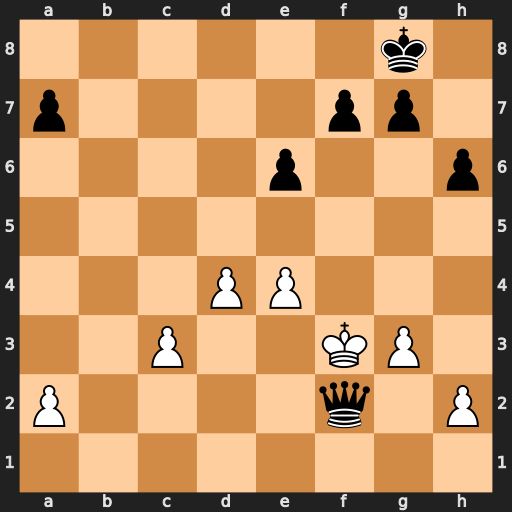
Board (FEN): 6k1/p4pp1/4p2p/8/3PP3/2P2KP1/P4q1P/8
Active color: w
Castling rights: -
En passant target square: -
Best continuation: Kxf2